Question: I'm here because my research and testing lead me nowhere.
I have made a little calendar application and now I want to improve the user interface with nice controls. I'm trying to achieve an interface where you can create an event by dragging over it (as you can do in Google agenda, in fact this a school project and I want to reproduce this week view).
For this purpose I have tried this approach:
For each cells of the area (a GridPane that contain VBoxes) I attach handlers that achieve that feature (setOnDragDetected, setOnMouseDragEntered and setOnMouseDragReleased). And it does the job well but in some case this don't work (if the mouse move over another event, which do no have the handlers, the drag feature stop).
As I saw this too heavy and subject to bogus (3 handlers x 7 columns x 48 rows = 1008 handlers !! ), I thought about other approach but I'm a beginner in javaFX and I don't know if there is other mechanism to perform this. (I thought about a transparent layout/pane that will handle this feature and act like a "touch screen" over my application but I did not found satisfying answers). Can someone enlighten me about this kind of problem ? For a good example of what I try to achieve take the behaviour of the Google agenda for an event creation with the mouse (I do not need to manage overlap of event). Thanks in advance !!
I post a picture of what the actual view look like.

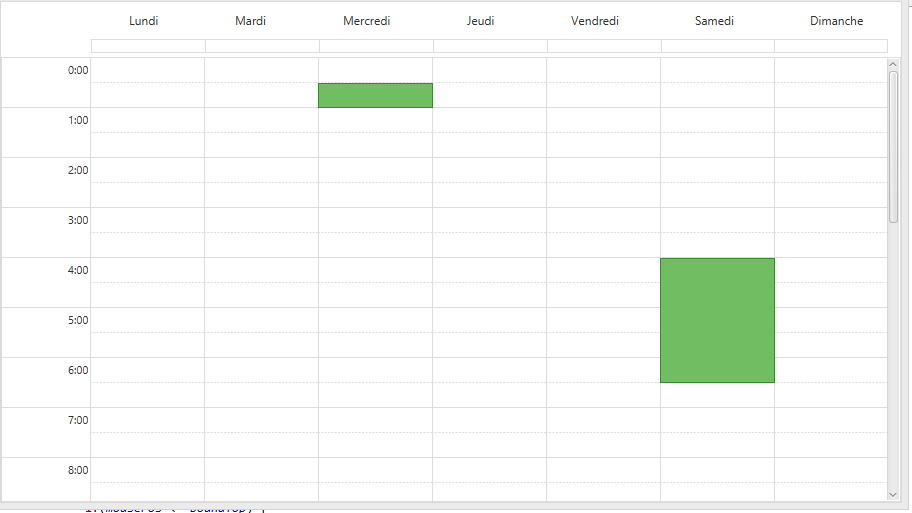
Answer: So as <URL>: setOnDragDetected, setOnMouseDragOver, setOnMouseDragReleased and setOnMouseDragExited.
As the handlers are triggered on the GridPane, moving the mouse over other element doesn't stop the feature.
With this I reduced the number of handler, simplified the code (As I do not need to manage extra behaviours as mover over another child).
Thanks !